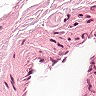
Metastatic tissue present: no